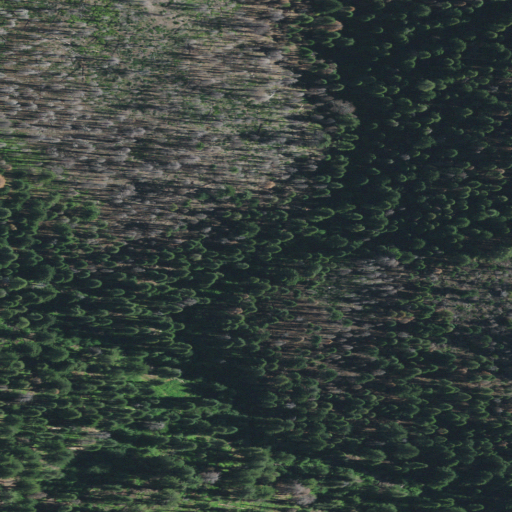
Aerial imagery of valley in California named Timothy Gulch containing evergreen forest, grassland, open development, and shrub